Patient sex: M
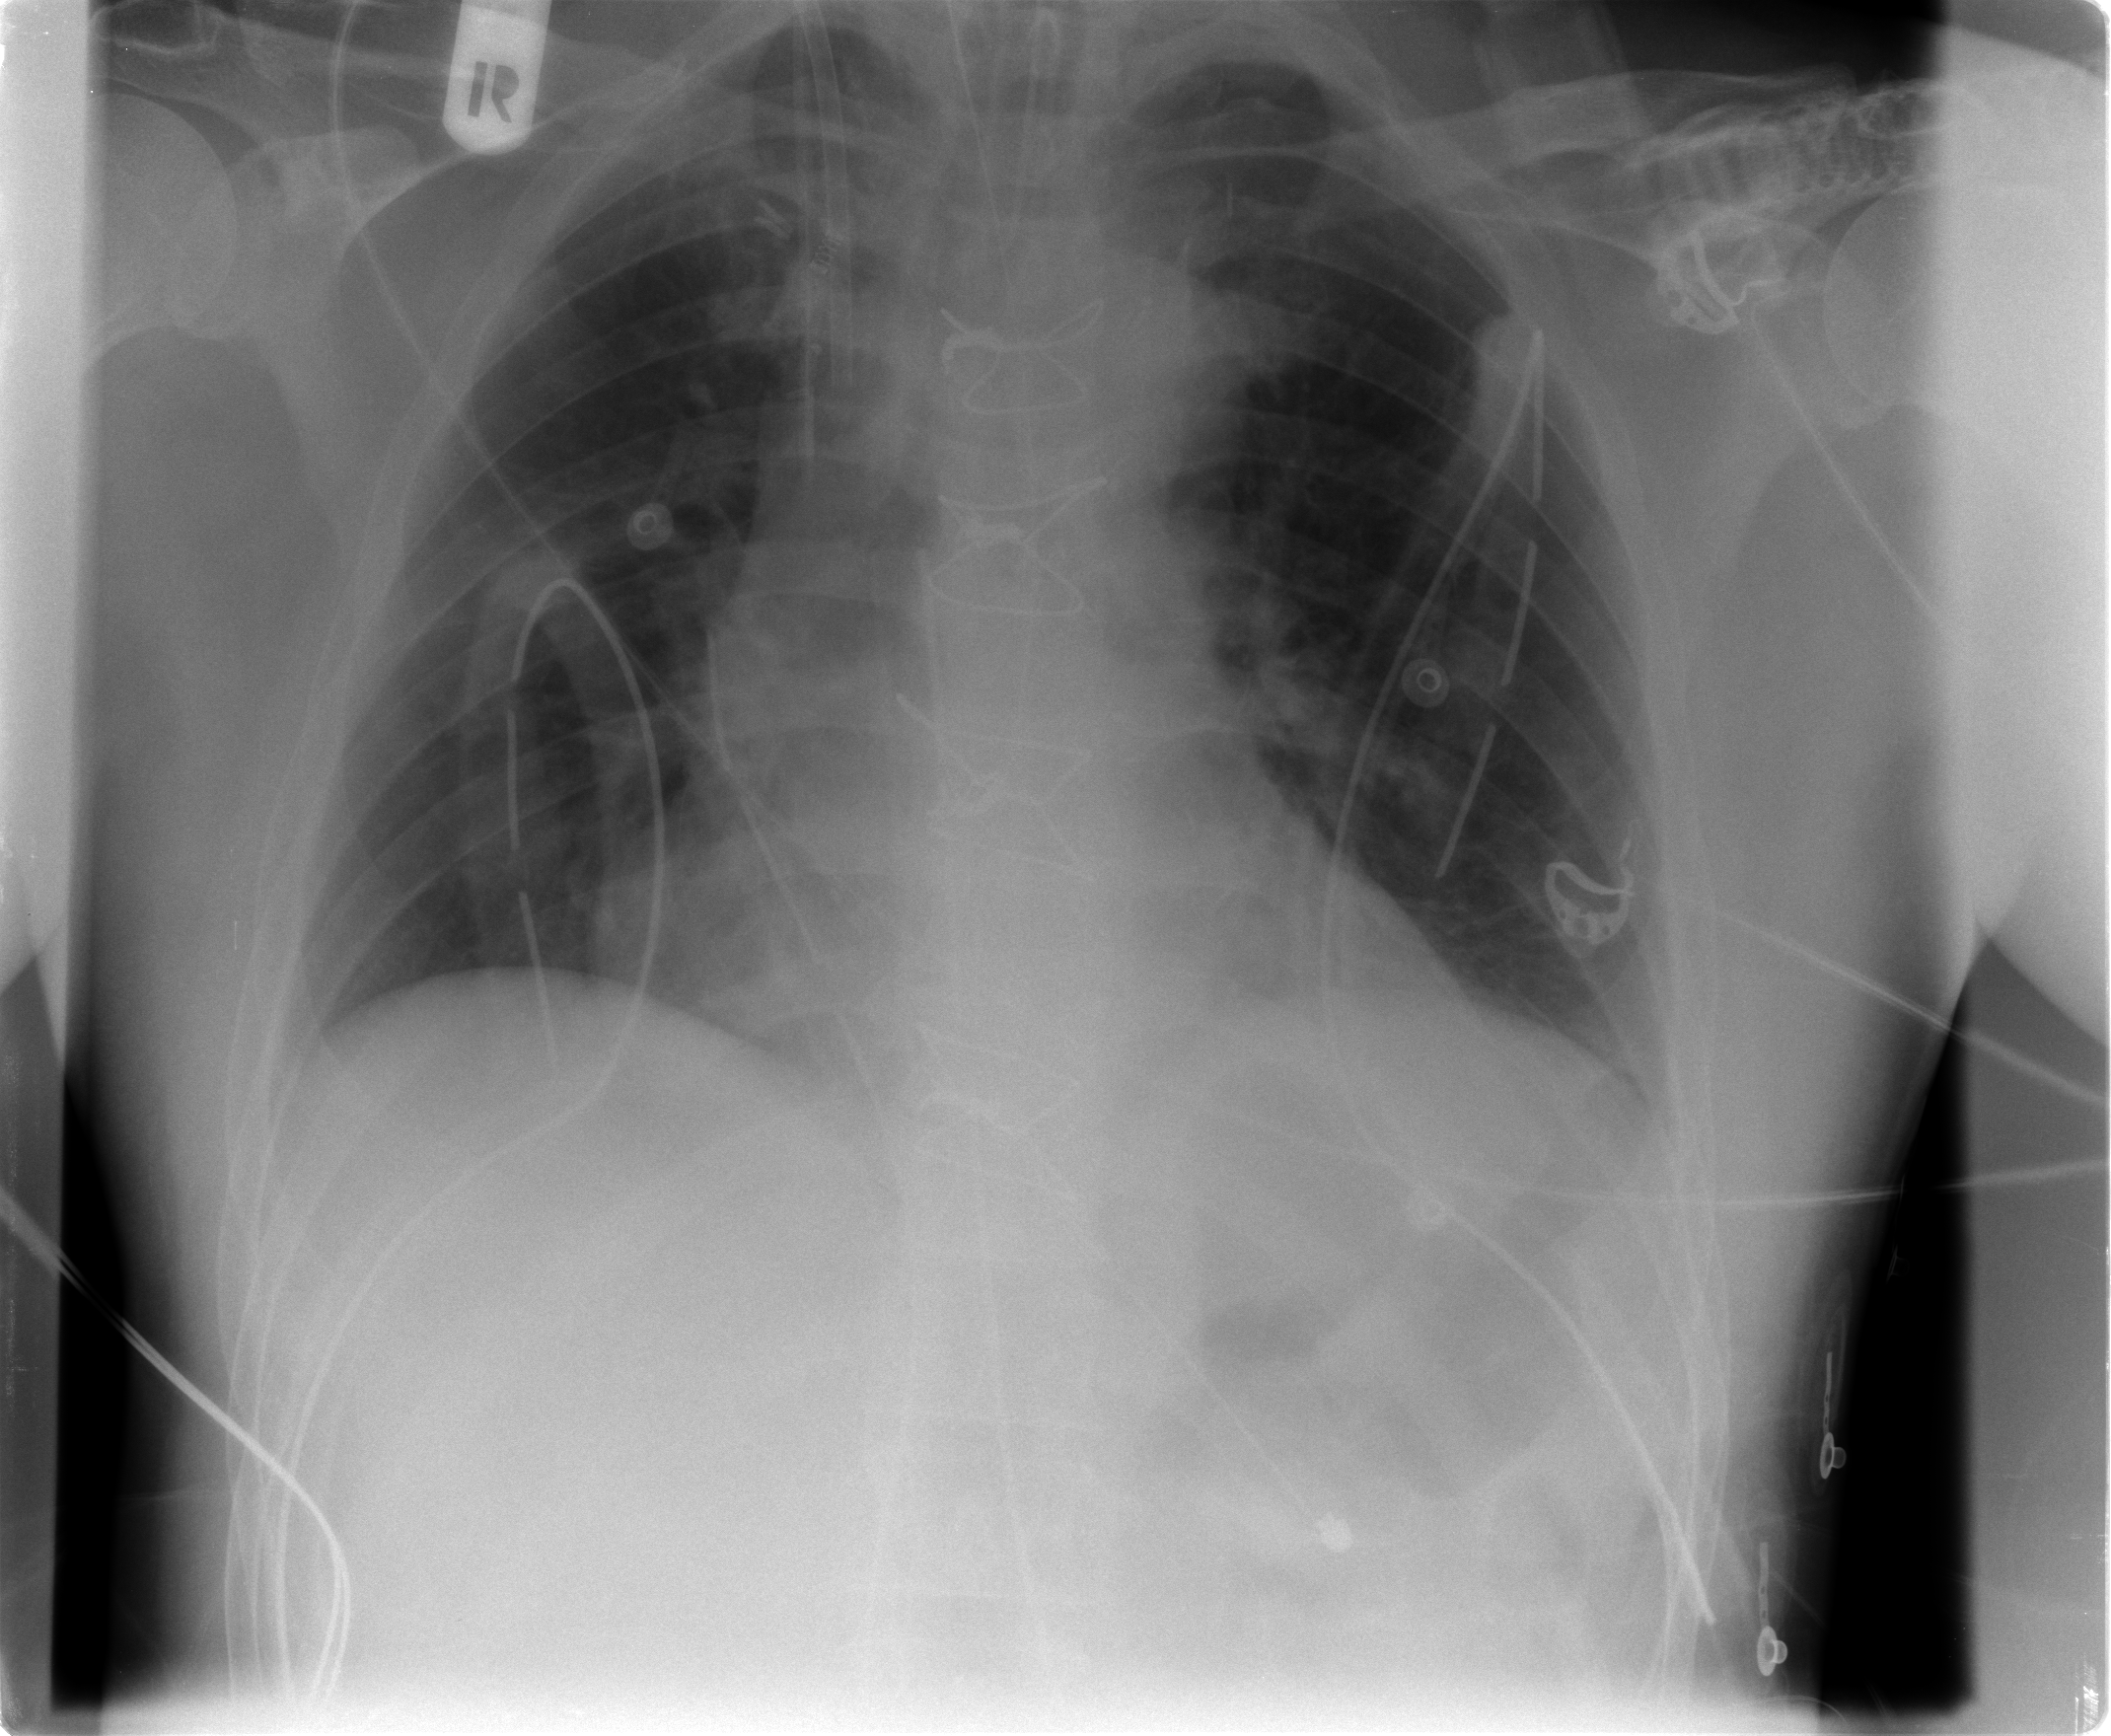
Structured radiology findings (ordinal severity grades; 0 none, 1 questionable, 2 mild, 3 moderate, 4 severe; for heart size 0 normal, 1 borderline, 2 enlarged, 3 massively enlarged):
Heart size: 0
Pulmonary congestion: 0
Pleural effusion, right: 1
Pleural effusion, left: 1
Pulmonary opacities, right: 0
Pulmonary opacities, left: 0
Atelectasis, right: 0
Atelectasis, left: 1